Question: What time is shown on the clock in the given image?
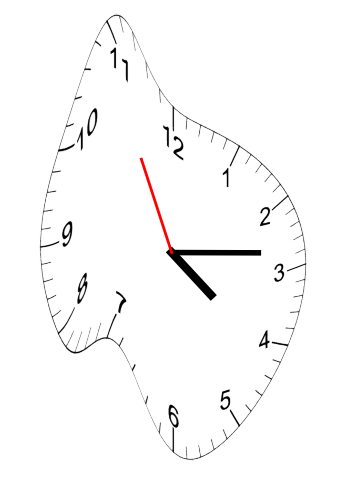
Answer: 04:13:55